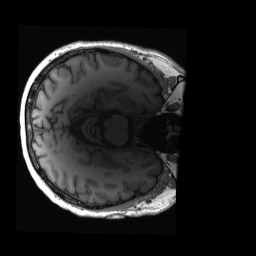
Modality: T1w
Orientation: axial
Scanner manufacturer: siemens
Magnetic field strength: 3 T
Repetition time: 2.3 s
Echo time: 0.00289 s